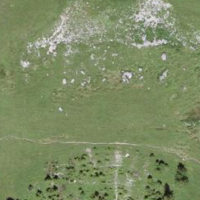
EUNIS habitat code: 26
Species observed at this site:
Epipactis atrorubens